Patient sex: M
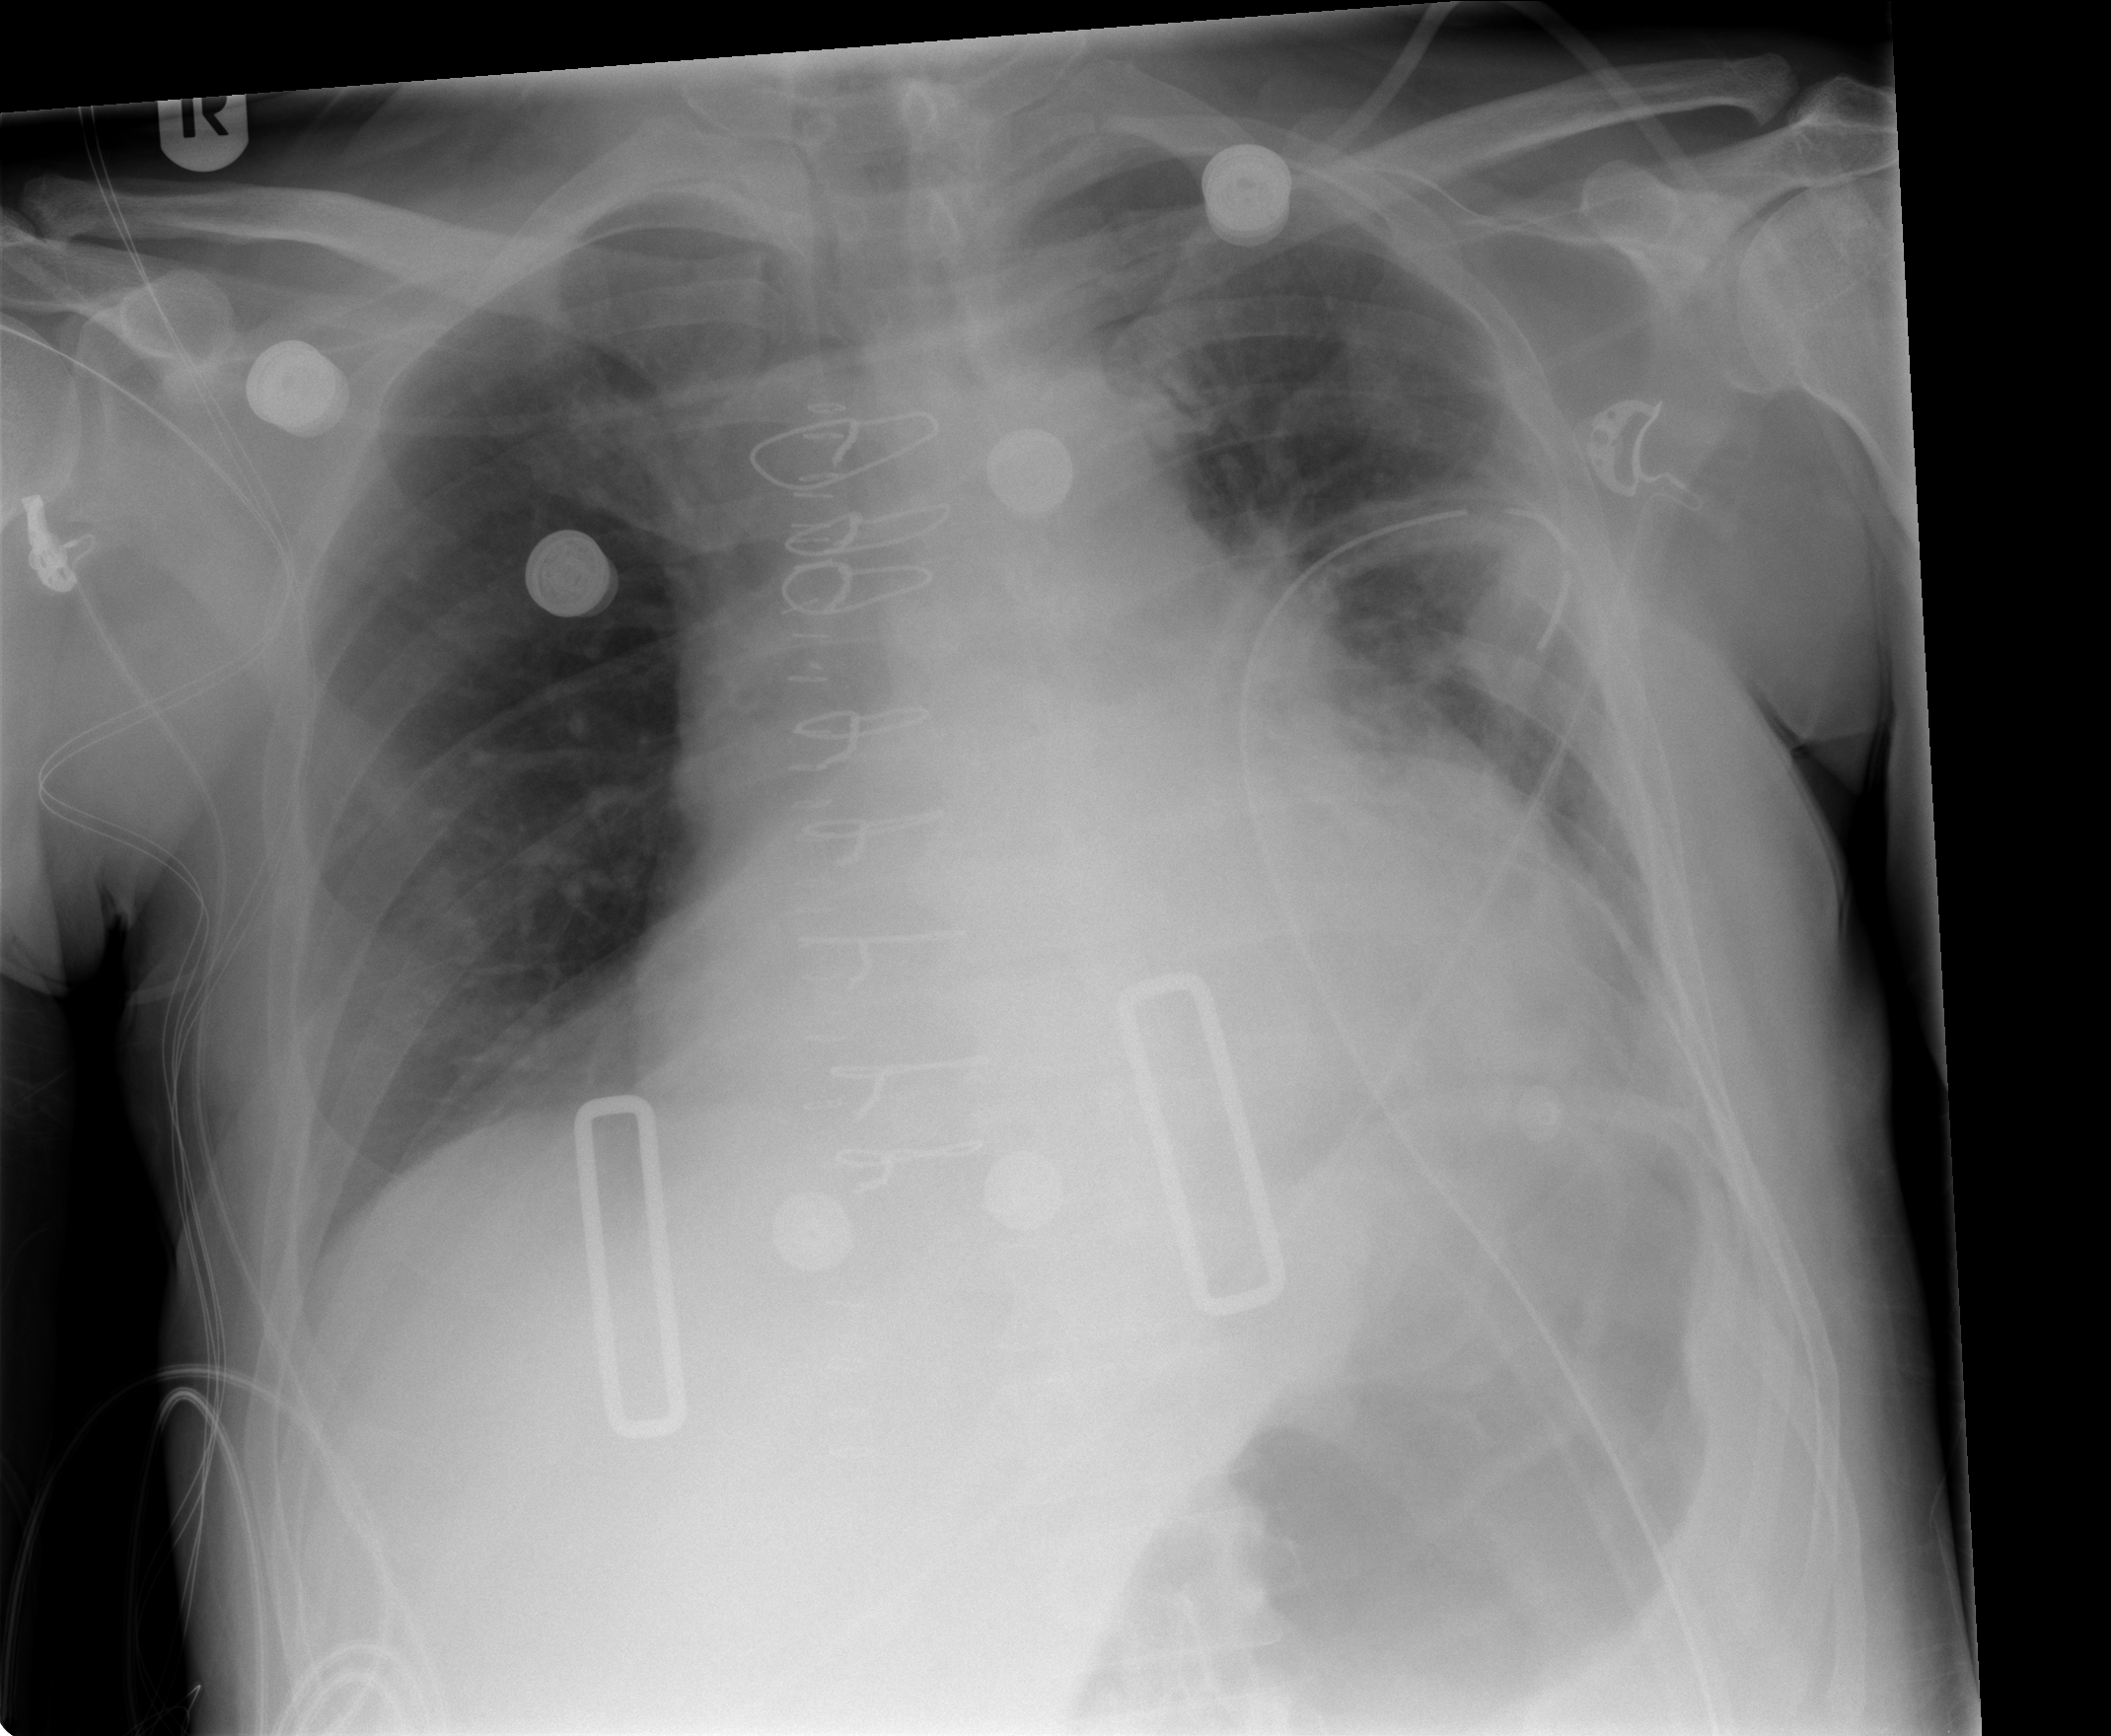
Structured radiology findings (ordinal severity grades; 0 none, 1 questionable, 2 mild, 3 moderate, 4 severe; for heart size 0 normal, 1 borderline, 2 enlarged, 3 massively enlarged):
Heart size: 2
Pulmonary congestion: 2
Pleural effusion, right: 0
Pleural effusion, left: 1
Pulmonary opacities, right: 0
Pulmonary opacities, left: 0
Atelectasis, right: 0
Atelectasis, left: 2